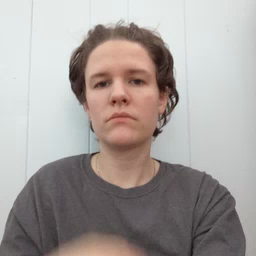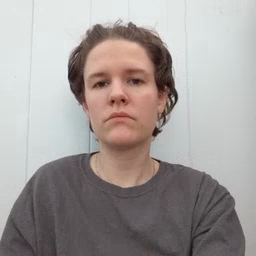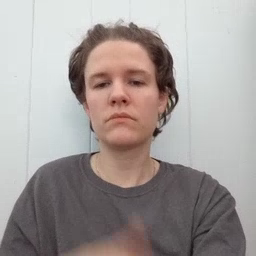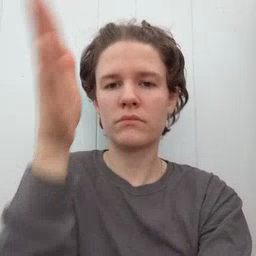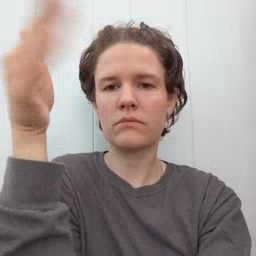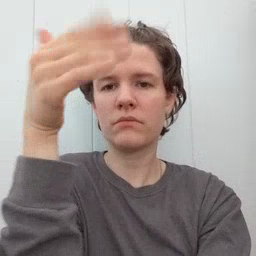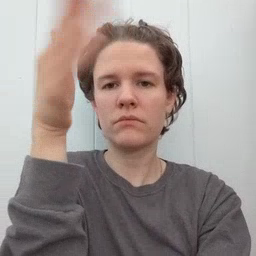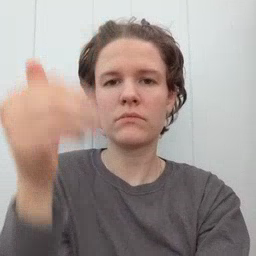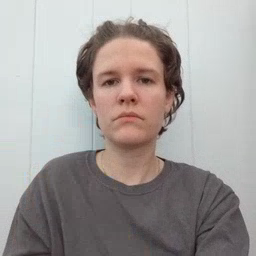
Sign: flag